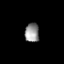
Tissue: prostate
Cell type: T cells
Senescence score: 0.1456
Nuclear area (px): 268
Mean DAPI intensity: 144.336